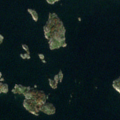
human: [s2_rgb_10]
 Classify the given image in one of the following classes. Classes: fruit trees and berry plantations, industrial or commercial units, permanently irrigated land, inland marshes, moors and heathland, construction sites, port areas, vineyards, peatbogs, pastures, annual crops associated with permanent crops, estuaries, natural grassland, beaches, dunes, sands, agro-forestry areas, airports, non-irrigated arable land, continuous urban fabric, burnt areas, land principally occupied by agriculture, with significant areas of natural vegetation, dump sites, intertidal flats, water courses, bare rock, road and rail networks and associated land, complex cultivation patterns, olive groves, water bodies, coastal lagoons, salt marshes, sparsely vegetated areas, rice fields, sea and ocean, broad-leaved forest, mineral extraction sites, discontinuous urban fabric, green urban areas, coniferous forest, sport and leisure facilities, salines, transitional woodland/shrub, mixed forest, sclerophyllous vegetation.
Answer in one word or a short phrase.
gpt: sea and ocean